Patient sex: M
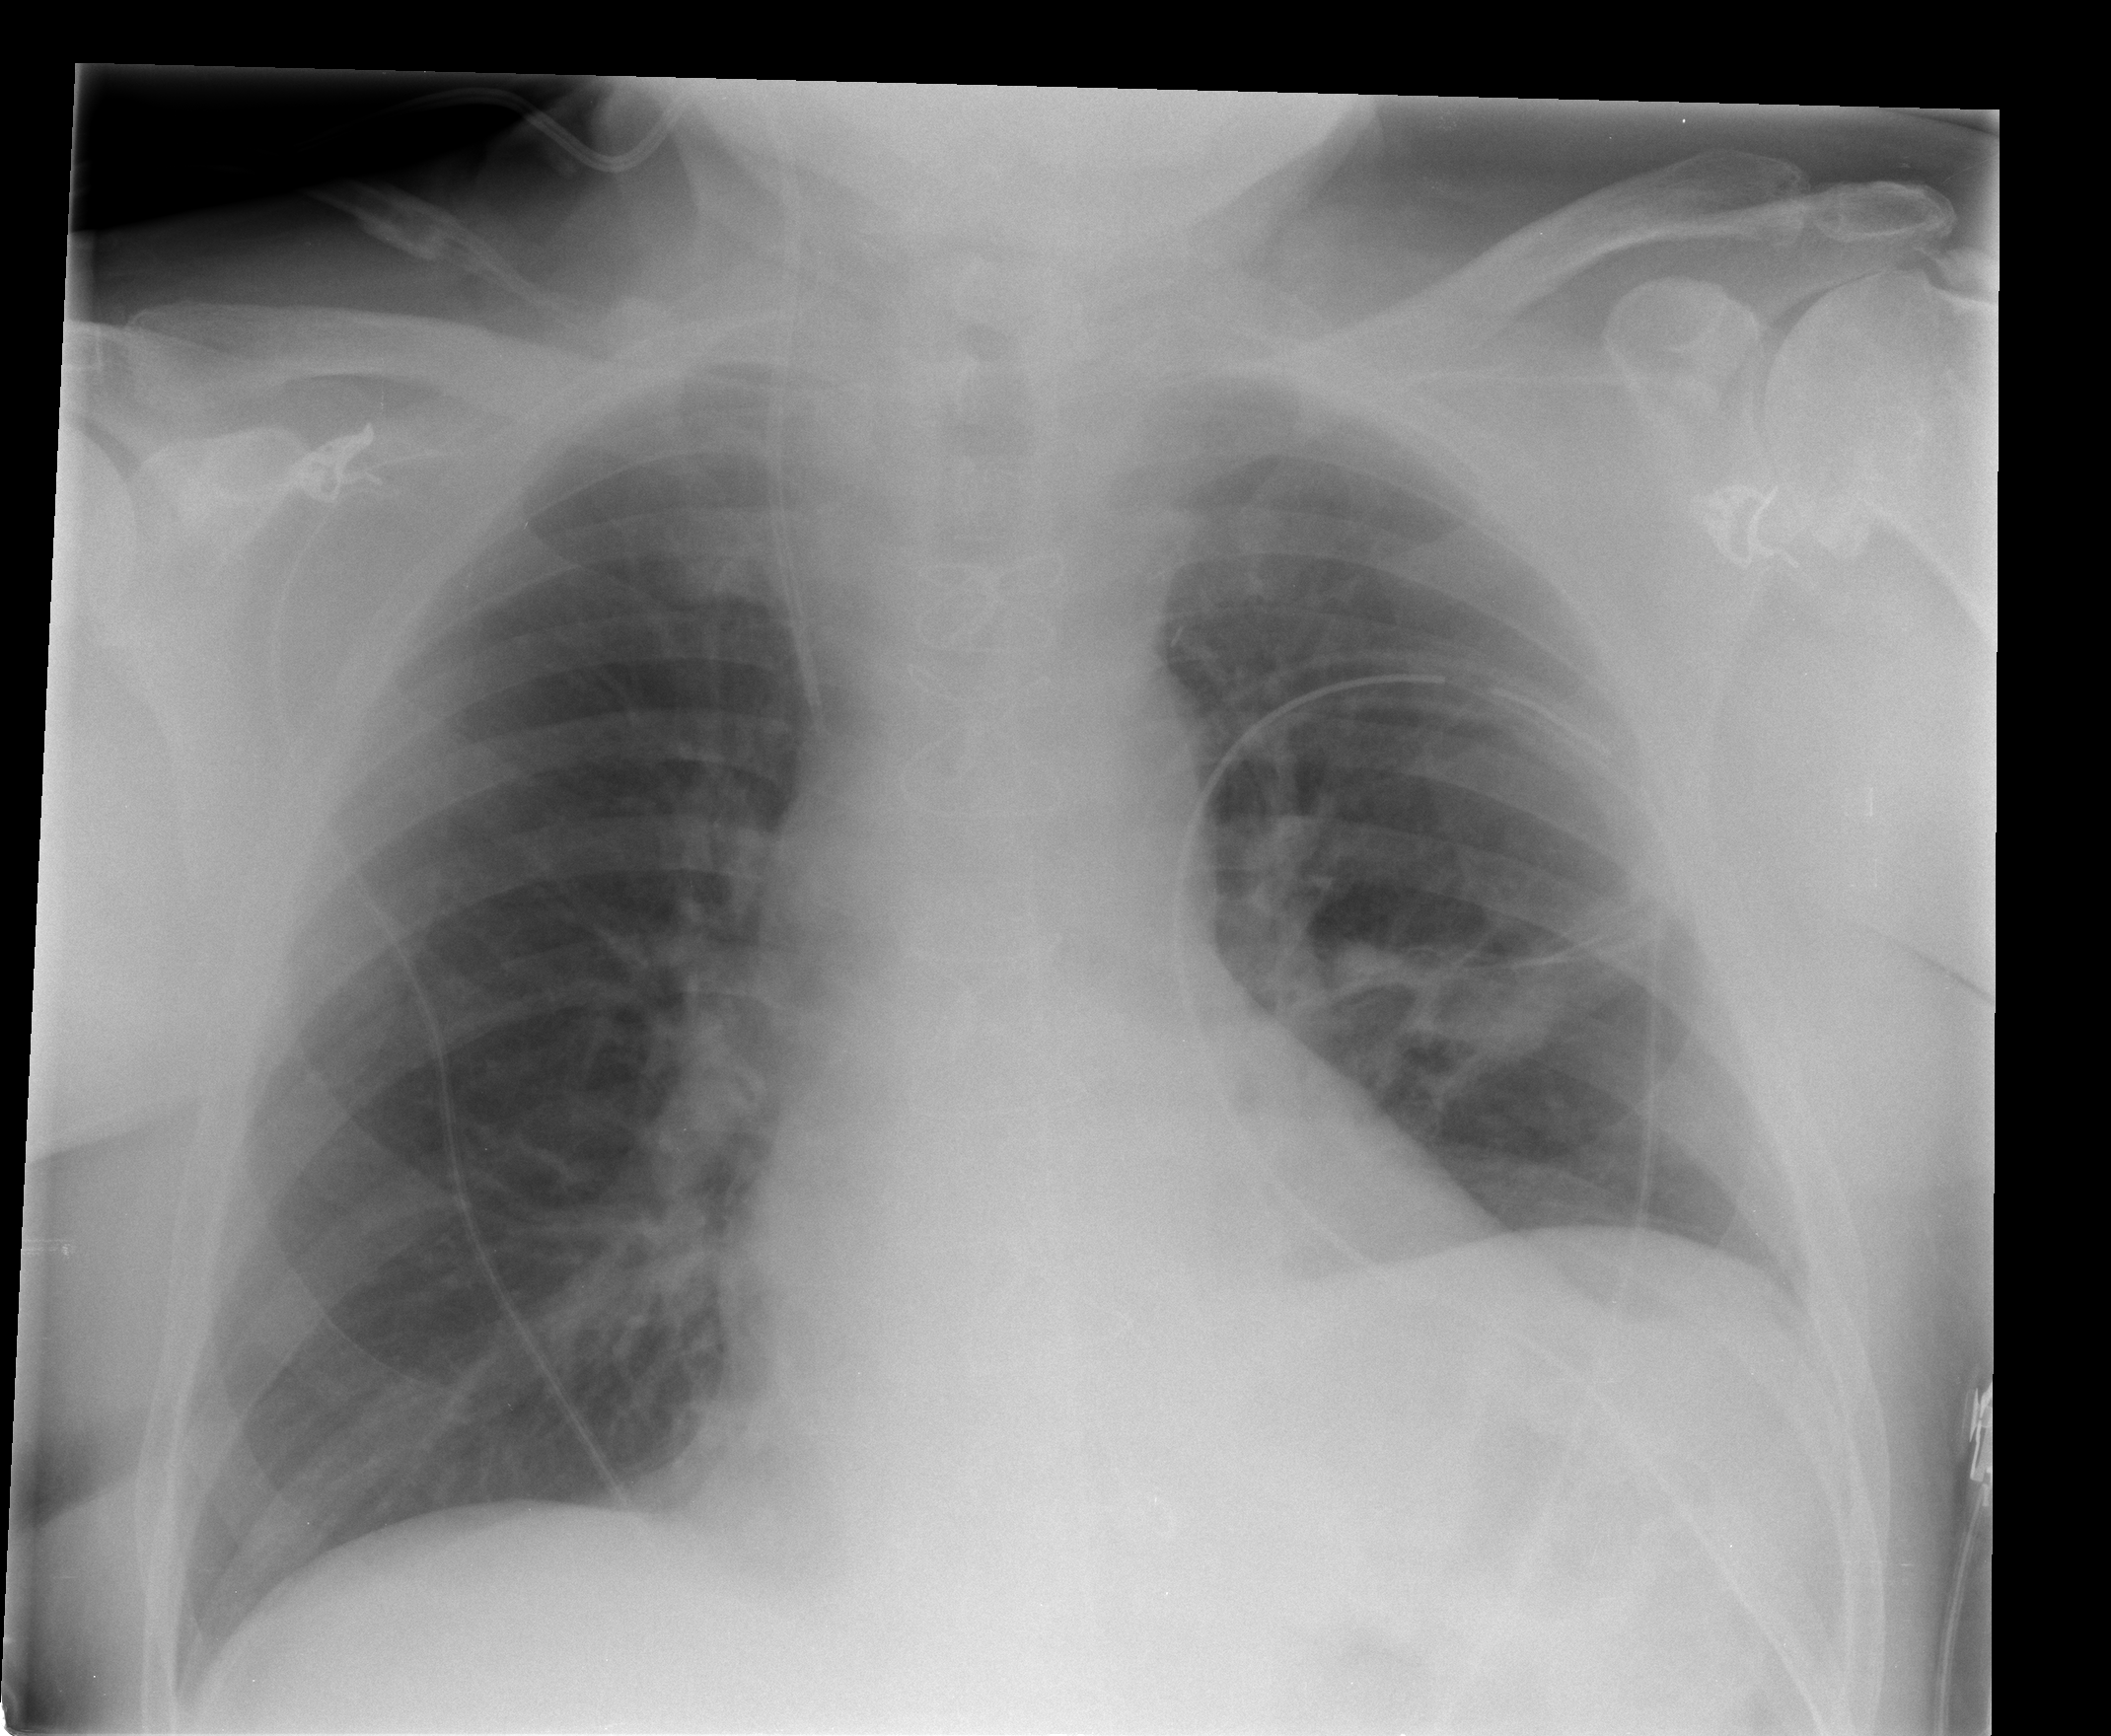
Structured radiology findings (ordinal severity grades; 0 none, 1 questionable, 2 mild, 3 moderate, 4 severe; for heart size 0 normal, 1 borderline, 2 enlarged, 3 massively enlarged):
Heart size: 0
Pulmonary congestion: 0
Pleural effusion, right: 0
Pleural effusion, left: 0
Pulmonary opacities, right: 0
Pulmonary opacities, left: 0
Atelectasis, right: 0
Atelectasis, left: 1